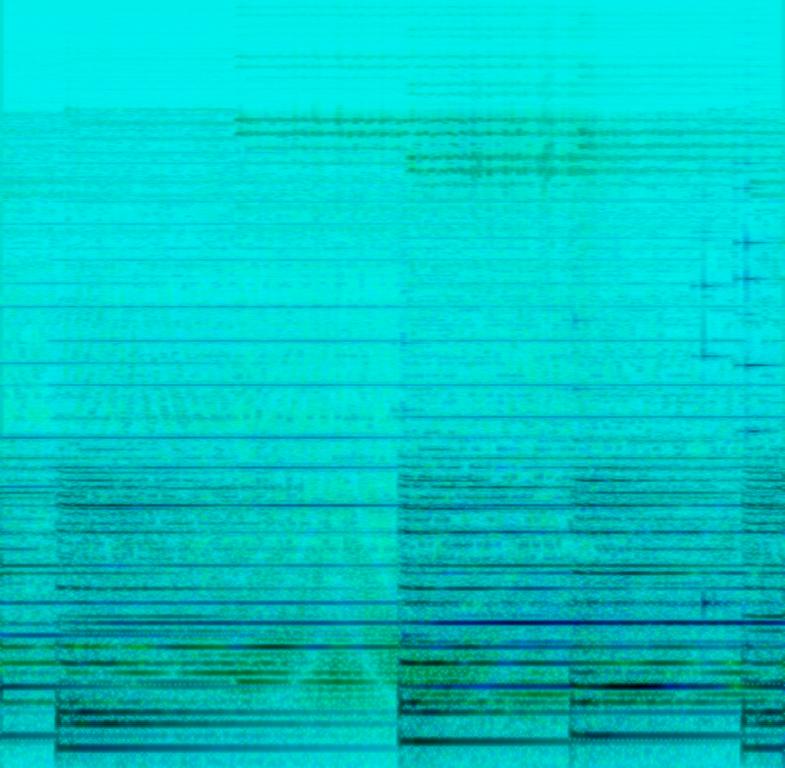
The low quality recording features a commercial song that consists of wooden percussion, soft kick hits, echoing bells, toms and buzzy synth lead. There is a very weird pause in the song, which was supposed to be a break. It sounds weird and minimal.